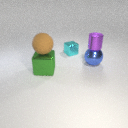
small purple metal cylinder to the right of large brown rubber sphere